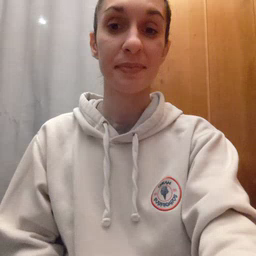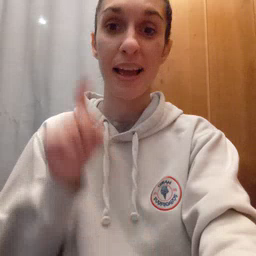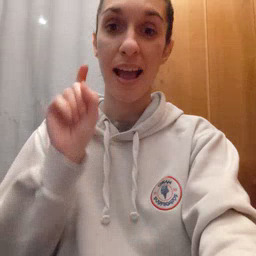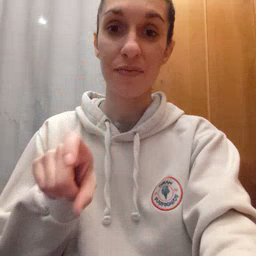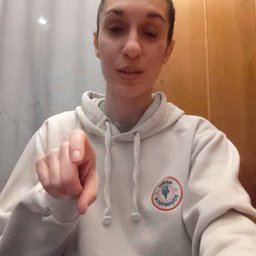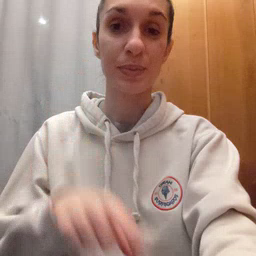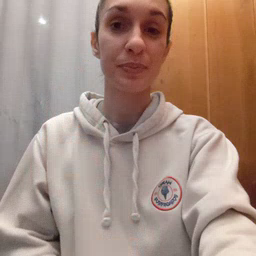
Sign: haveto